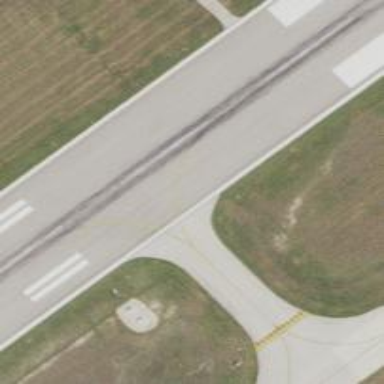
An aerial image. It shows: View of taxiway at the airport.